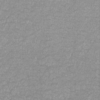
Label: not_dusty